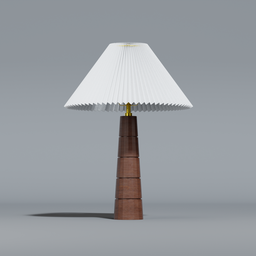
Label: lighting